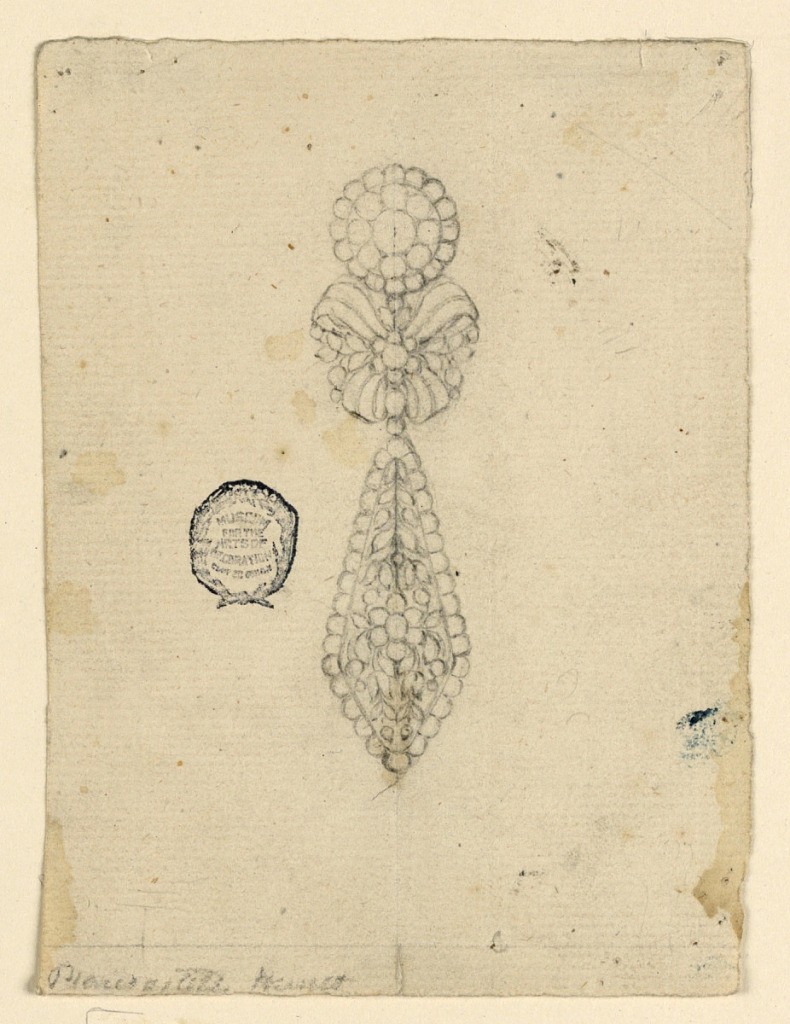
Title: Design for an Earring
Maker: Giovanni Sebastiano Meyandi, Italian, active 1762 - 1794
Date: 1825–50
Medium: Black crayon on paper
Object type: Drawing
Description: Above a disk. Below, an angular drop of a frame with radially disposed leaves. Inside a blossom and stems with leaves and buds. Connected are disk and drop by a double striped knot, with a central blossom and floral stems.